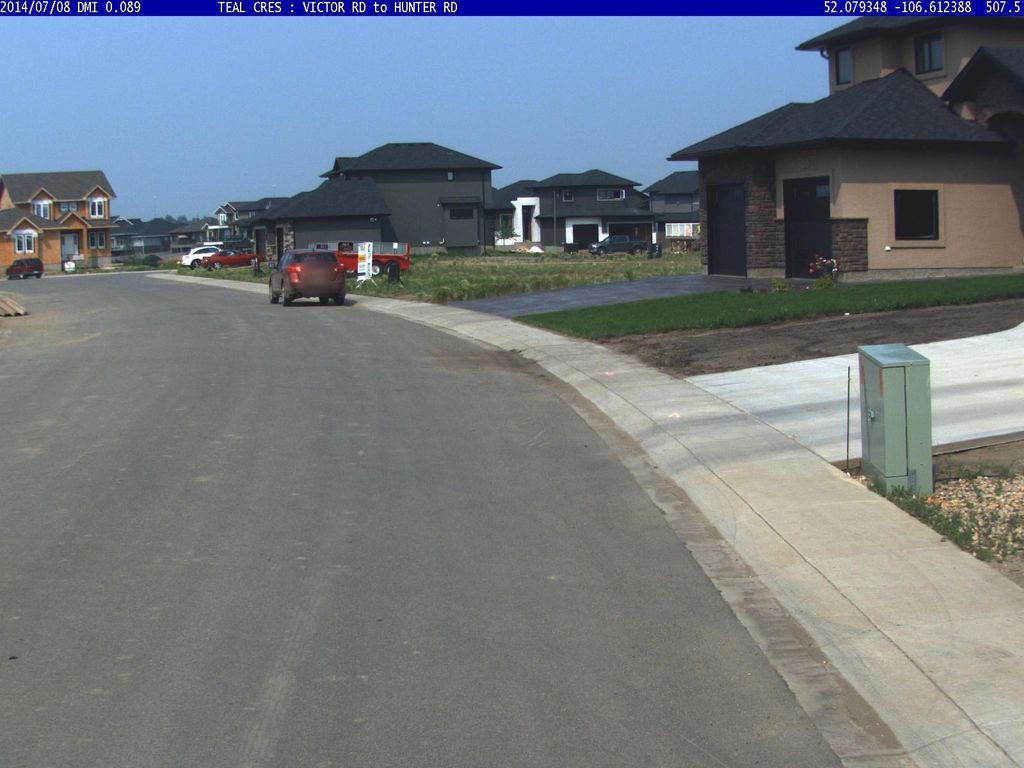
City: saskatoon